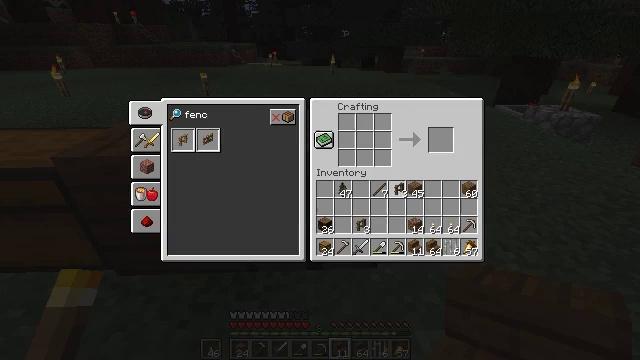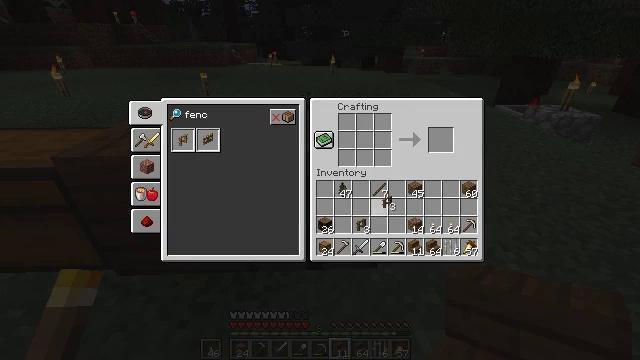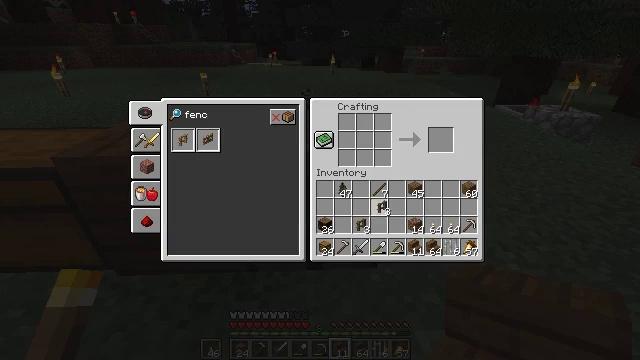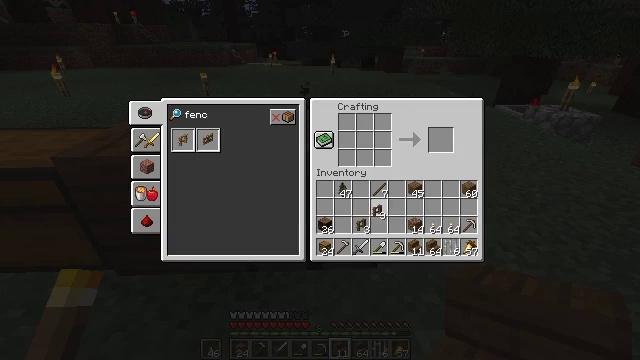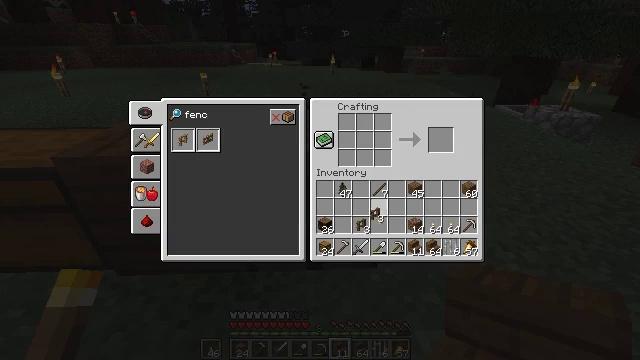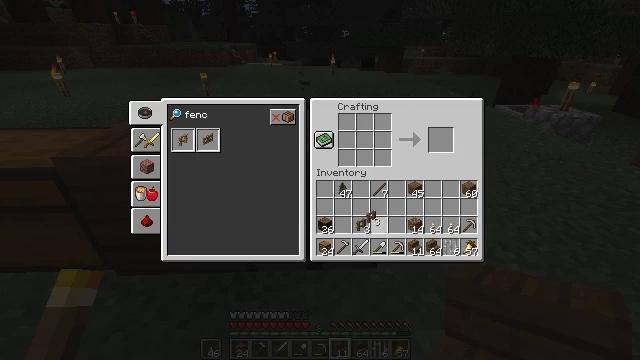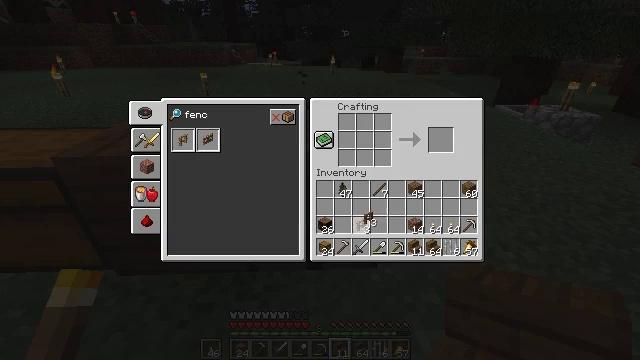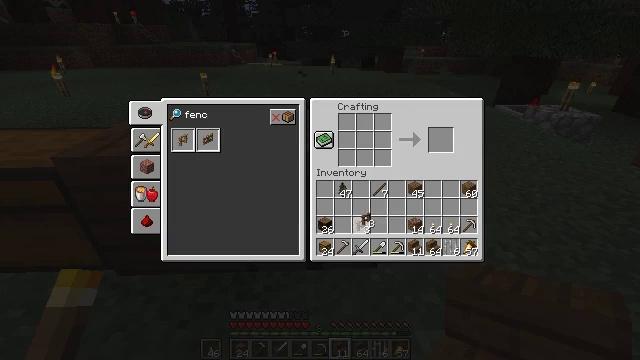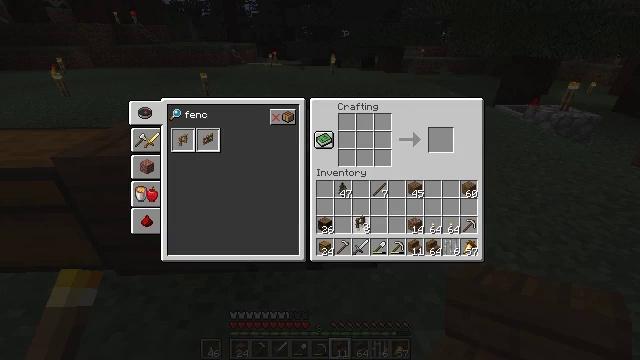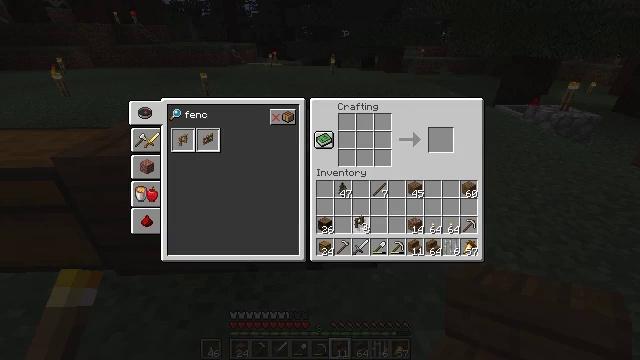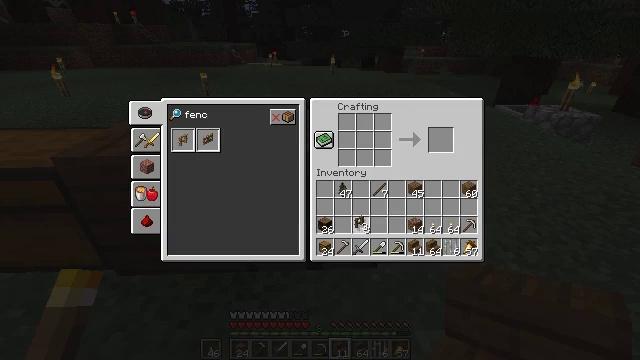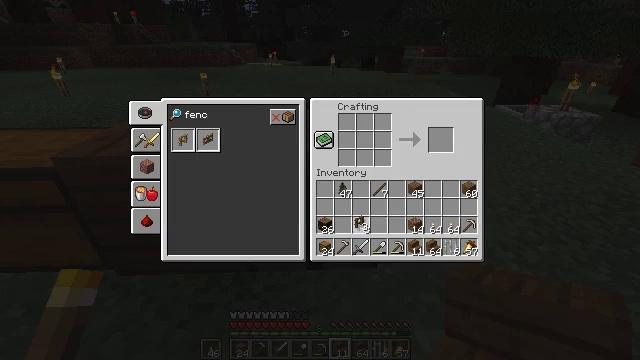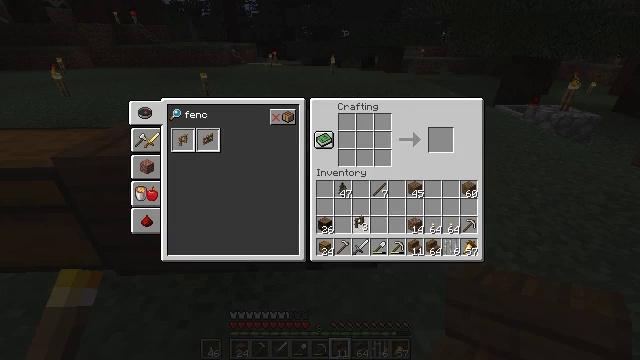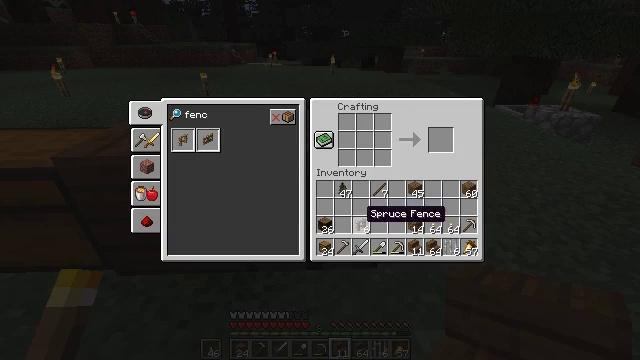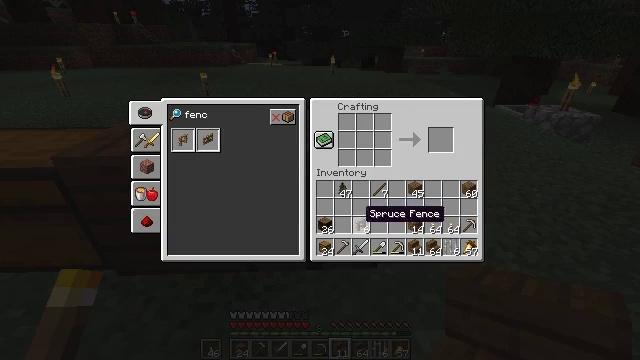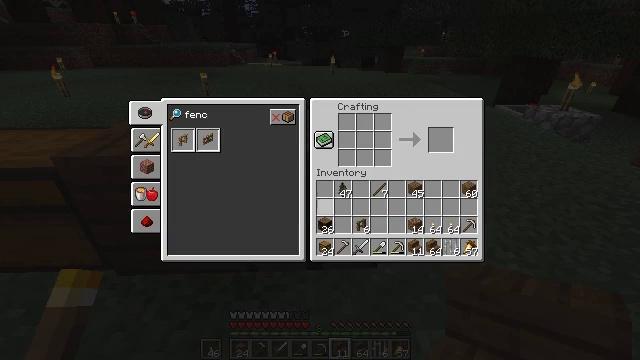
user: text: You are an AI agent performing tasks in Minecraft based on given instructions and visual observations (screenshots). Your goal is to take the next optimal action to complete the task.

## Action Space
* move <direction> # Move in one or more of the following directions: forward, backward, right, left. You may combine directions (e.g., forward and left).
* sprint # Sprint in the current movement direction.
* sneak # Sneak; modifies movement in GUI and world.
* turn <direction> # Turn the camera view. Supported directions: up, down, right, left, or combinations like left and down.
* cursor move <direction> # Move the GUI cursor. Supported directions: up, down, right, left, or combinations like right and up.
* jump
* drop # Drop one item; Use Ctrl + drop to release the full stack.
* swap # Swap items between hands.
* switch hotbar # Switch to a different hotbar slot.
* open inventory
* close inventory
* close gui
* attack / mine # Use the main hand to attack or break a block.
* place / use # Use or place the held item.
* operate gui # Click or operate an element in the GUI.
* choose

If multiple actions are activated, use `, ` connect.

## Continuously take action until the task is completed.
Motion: motion action
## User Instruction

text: Craft a spruce fence gate using the crafting table.
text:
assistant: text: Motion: turn left and down
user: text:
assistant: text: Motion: no_op
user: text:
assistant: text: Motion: no_op
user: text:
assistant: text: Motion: no_op
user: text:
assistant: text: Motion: no_op
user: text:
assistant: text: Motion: no_op
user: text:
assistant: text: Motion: no_op
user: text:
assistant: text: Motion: no_op
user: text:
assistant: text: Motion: no_op
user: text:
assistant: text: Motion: no_op
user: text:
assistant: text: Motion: attack / mine
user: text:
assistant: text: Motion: attack / mine
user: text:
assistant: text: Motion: no_op
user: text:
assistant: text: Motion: no_op
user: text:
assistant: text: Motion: turn left and up
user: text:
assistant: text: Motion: turn left and up
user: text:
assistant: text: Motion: turn left and up
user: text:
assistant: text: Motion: turn left and up
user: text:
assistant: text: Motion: no_op
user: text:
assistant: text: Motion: no_op
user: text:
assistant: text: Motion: no_op
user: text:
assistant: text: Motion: no_op
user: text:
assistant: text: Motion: no_op
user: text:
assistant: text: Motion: turn left
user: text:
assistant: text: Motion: no_op
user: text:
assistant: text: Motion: no_op
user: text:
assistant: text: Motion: no_op
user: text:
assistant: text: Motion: use / place
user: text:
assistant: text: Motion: use / place
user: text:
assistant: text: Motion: use / place